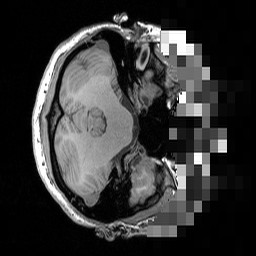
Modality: T1w
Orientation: axial
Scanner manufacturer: siemens
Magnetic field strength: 3 T
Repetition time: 1.5 s
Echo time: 0.00291 s